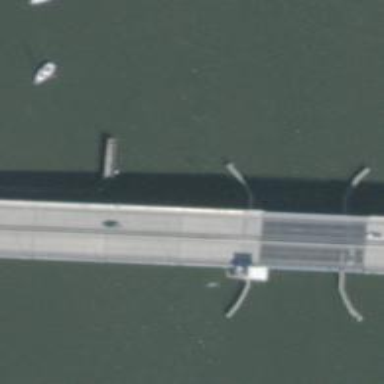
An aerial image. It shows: Secondary road crossing bascule movable bridge.